Aerial crown-view tile of a tropical tree (Barro Colorado Island, Panama), acquired 20250715:
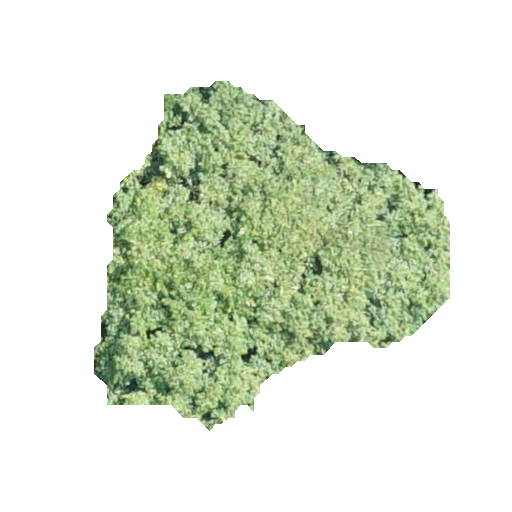
Species: Protium stevensonii
GBIF accepted scientific name: Tetragastris panamensis
Crown area: 118.964 m²